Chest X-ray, PA view. Patient: 69 years old, sex M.
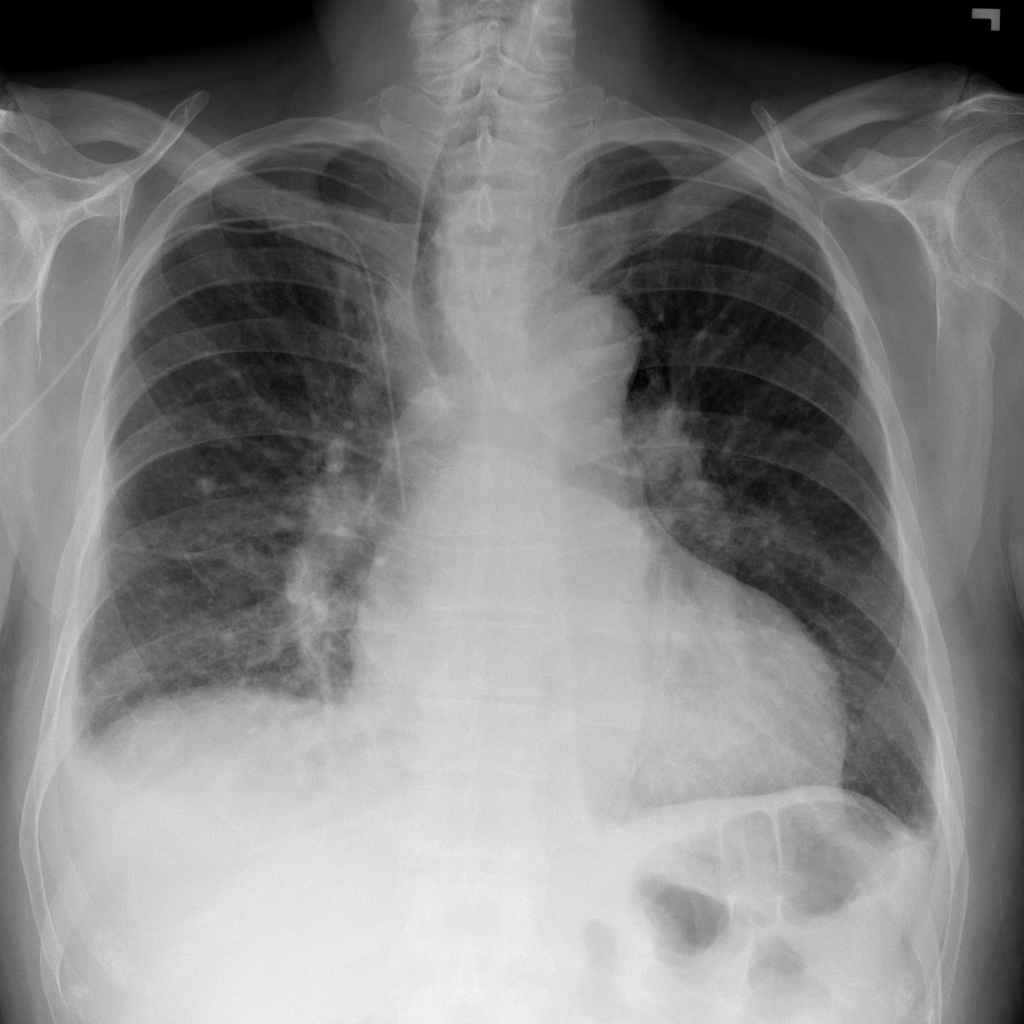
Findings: Atelectasis, Cardiomegaly, Effusion, Pneumothorax